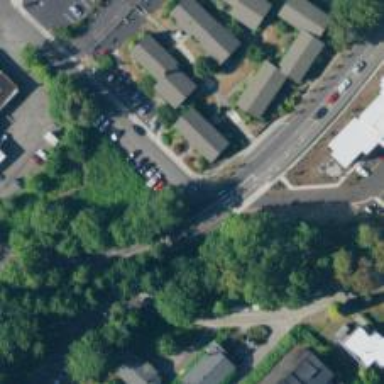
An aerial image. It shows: Residential road with asphalt surface. There is sidewalk on the left side.